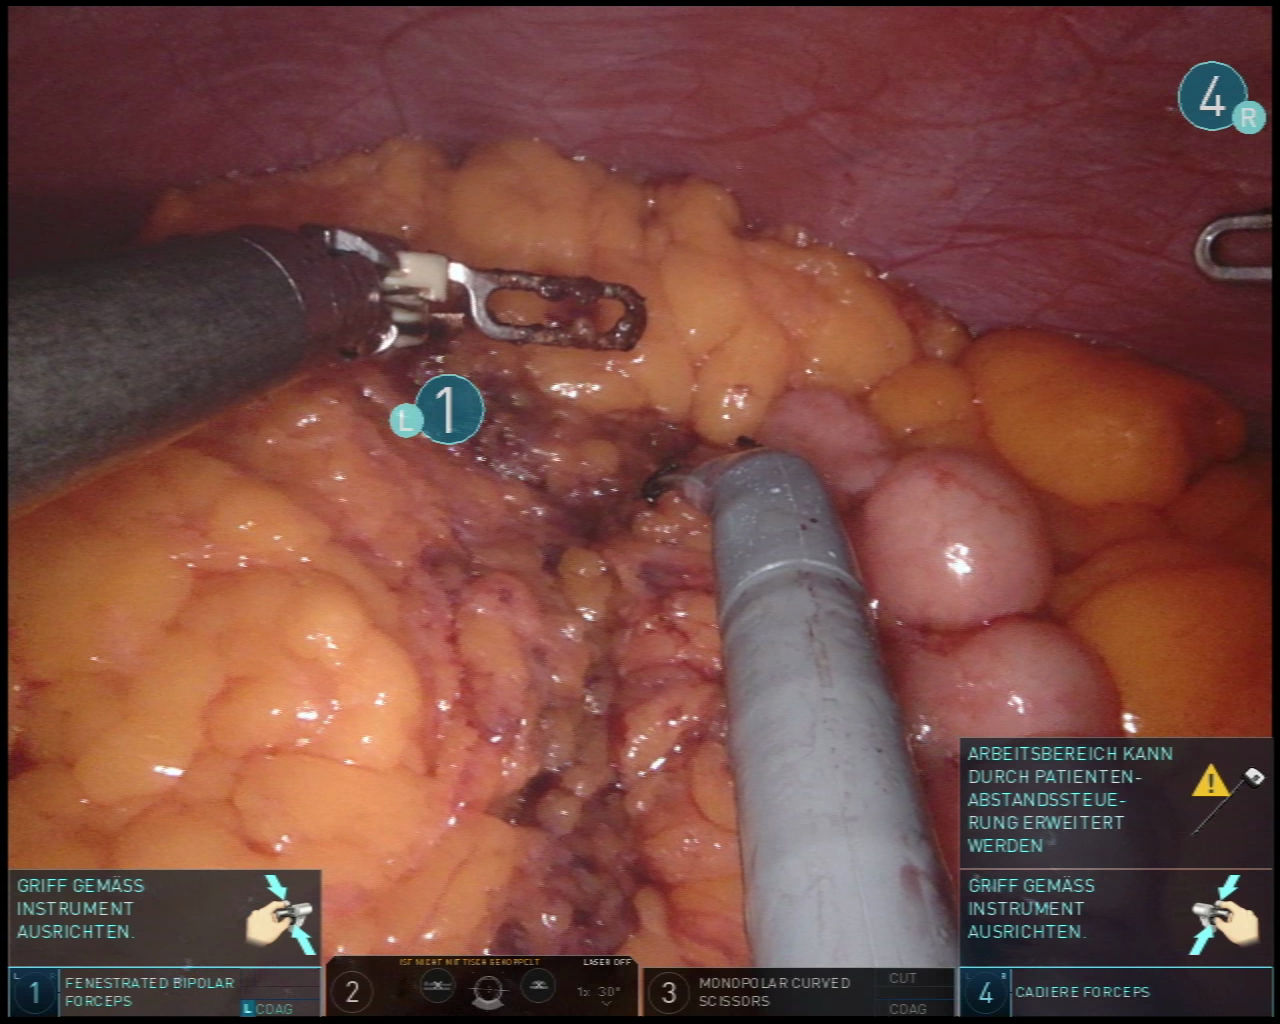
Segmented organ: abdominal_wall
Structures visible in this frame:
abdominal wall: yes
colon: yes
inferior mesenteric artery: no
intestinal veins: no
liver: no
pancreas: no
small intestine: no
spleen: no
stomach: no
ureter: no
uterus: no
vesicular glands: no